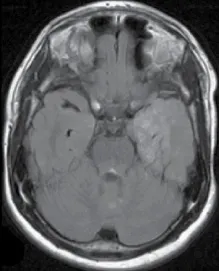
Axial Flair MRI demonstrating RGNT over a 6-year surveillance period. (A) 2013 MRI showing left temporal lobe cortical abnormalities with extension into the deep gray-white matter.
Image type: radiology (mri)